Field crop: maize
Growth stage: 2
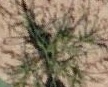
Species: salsola